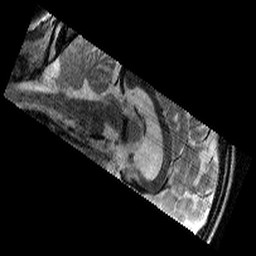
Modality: T2w
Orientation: sagittal
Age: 11
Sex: male
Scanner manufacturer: siemens
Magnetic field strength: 3 T
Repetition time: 9.23 s
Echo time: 0.067 s